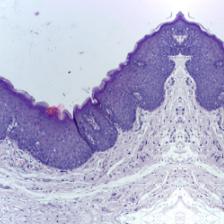
Diagnosis: Normal